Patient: sex F, age 38
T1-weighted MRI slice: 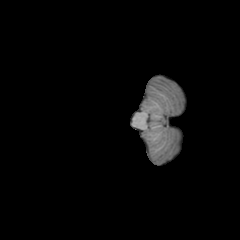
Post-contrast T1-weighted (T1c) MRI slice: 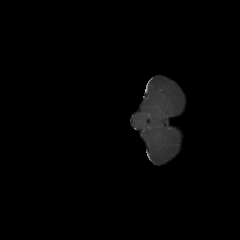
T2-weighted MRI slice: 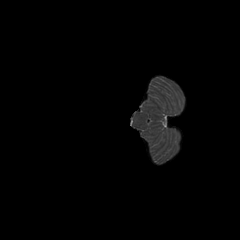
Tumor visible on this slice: no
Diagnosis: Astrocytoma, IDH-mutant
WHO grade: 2